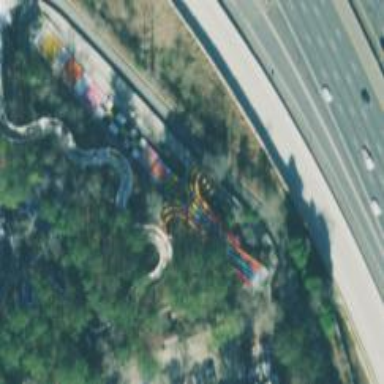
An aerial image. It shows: Water slide attraction.